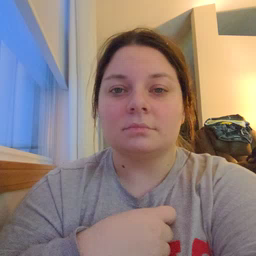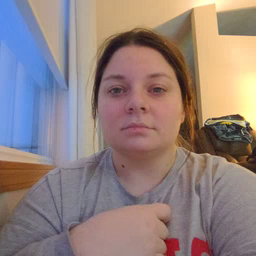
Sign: yucky